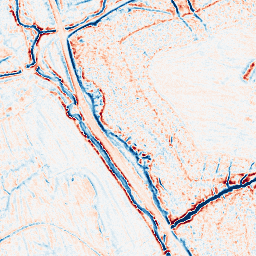
Category: edge_preserving
Decomposition family: bilateral
Decomposition parameters: d: 9
sigma_color: 100
sigma_space: 75
Upsampling method: bicubic_16x
Upsampling parameters: scale: 16
Upsampling scale: 16